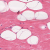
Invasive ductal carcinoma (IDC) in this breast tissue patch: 0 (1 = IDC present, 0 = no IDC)